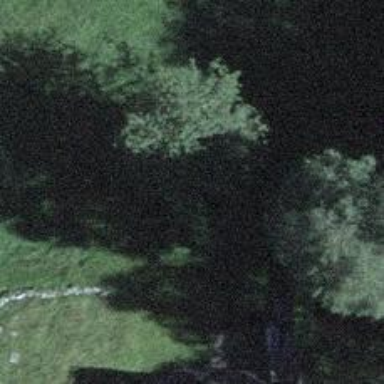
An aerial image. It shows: Isolated dwelling in the countryside.